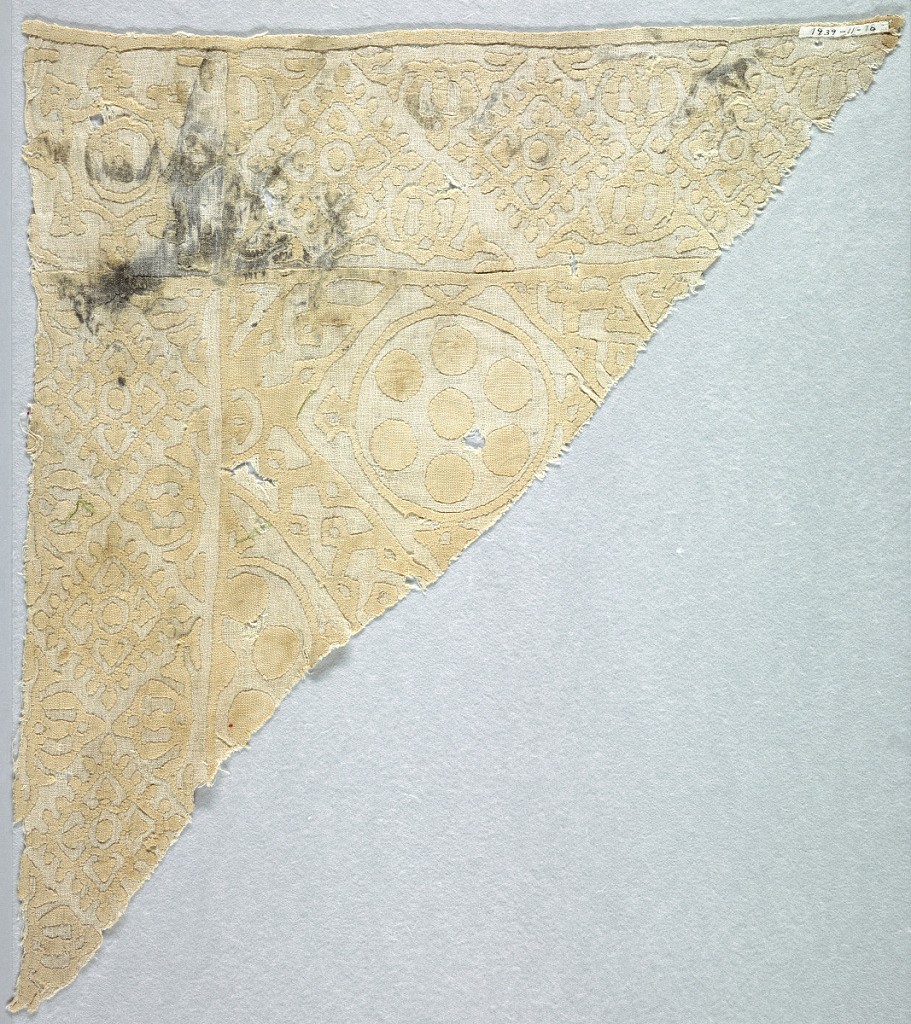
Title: Fragment
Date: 10th–12th century
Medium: linen Technique: plain cloth embroidered and appliquéd
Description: Cream-colored linen plain cloth ground with light tan appliqué of linen plain cloth in design of rings enclosing circles within a lozenge shape. Broad border of lozenges enclosing quatrefoils. Triangular fragment.